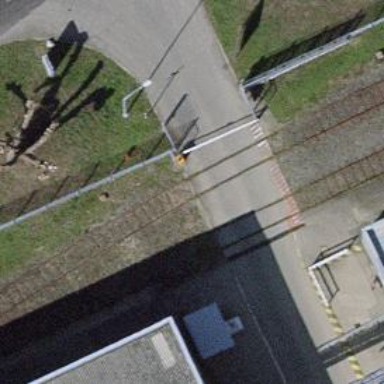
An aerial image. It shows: Single railway spur track.